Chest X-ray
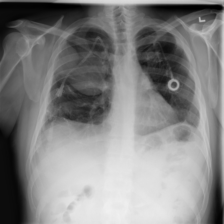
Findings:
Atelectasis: positive
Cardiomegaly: negative
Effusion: negative
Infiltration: negative
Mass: negative
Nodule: negative
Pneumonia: negative
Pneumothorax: negative
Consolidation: negative
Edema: negative
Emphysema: negative
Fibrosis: negative
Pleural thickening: negative
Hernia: negative